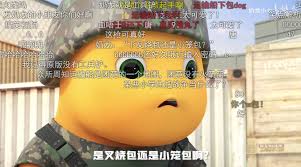
Label: nailong